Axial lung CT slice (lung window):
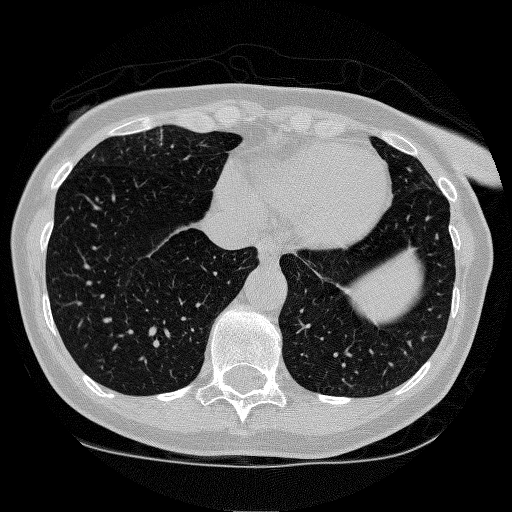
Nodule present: no